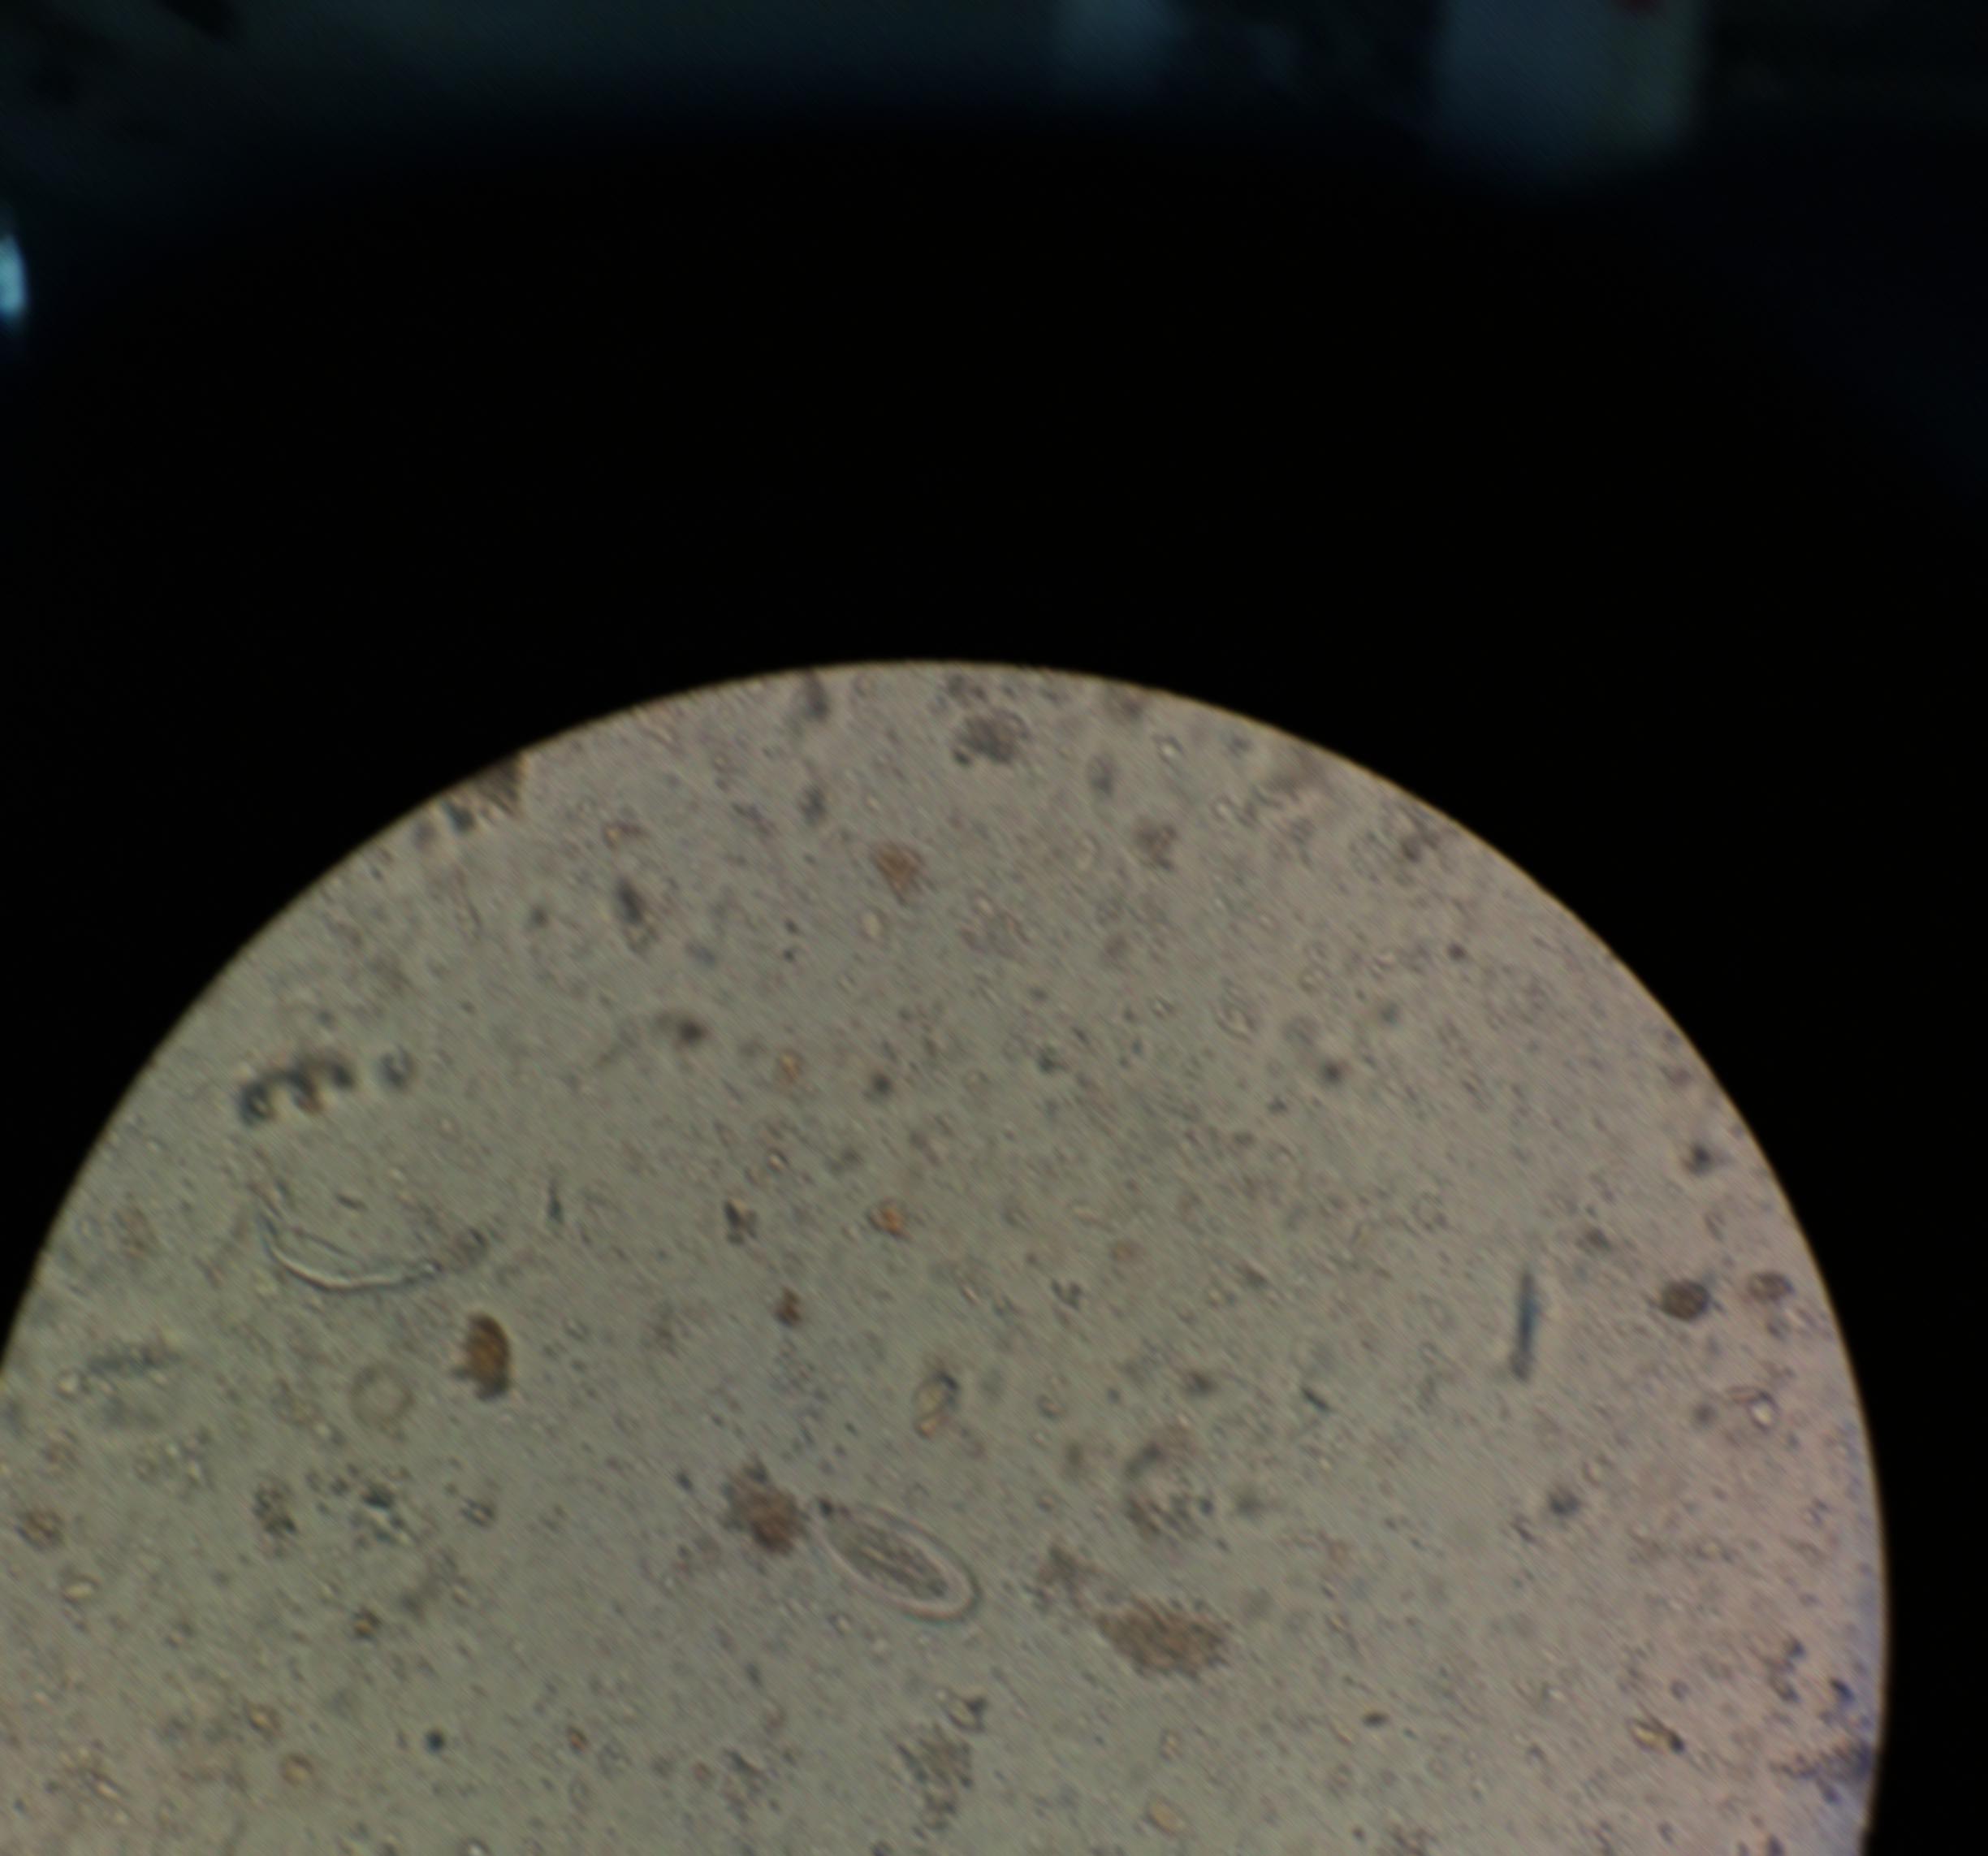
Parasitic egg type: Enterobius vermicularis